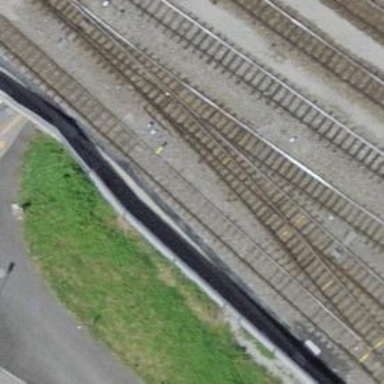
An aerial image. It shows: Railway yard with electrified tracks and single track.